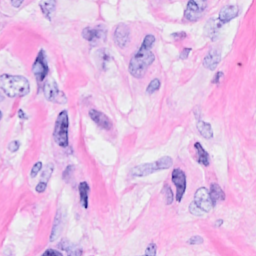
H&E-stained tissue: Breast